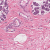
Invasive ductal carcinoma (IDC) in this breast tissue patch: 0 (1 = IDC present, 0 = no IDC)